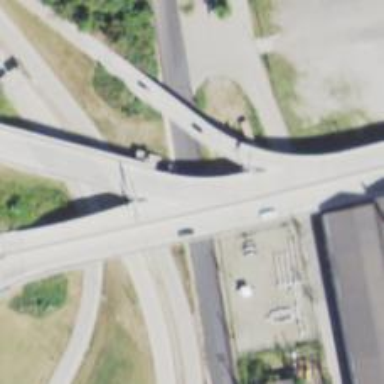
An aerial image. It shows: Primary link highway that goes over bridge.